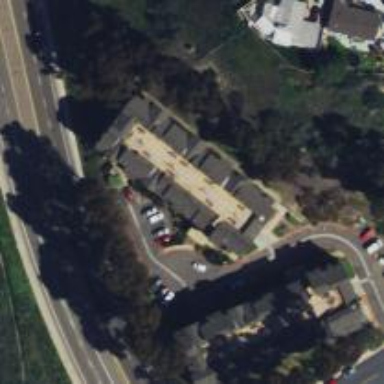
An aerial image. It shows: Image showing building with apartments.